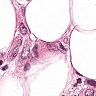
Metastatic tissue present: yes